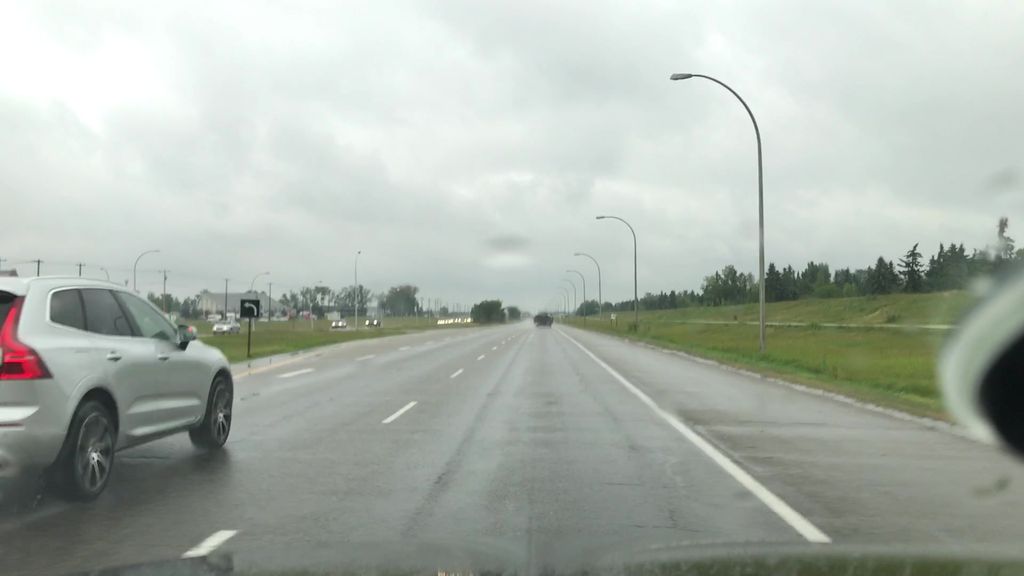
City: edmonton